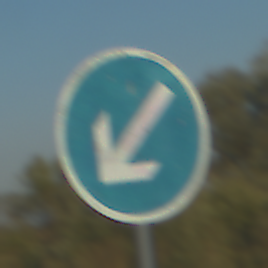
Verkehrszeichen: VorgeschriebeneVorbeifahrtLinks
Umgebung: Outdoor, RoadRail
Tageszeit: SunriseSunset
Wetter: Clear
Licht: Natural
Jahreszeit: NotSpecified
Kontrast: HighContrast